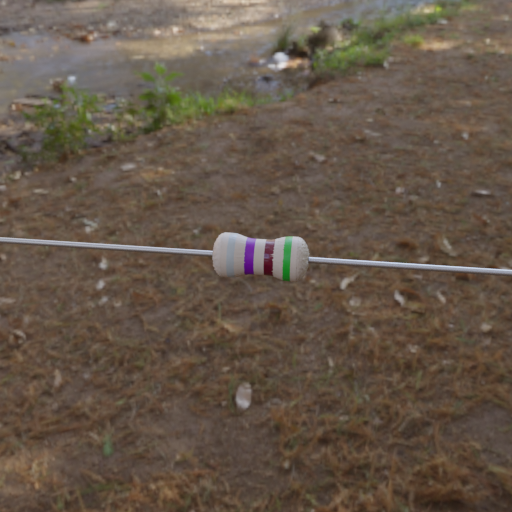
Resistor colour bands (in order): silver, violet, brown, green